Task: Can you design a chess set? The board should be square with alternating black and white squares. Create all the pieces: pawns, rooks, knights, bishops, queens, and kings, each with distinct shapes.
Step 2811:
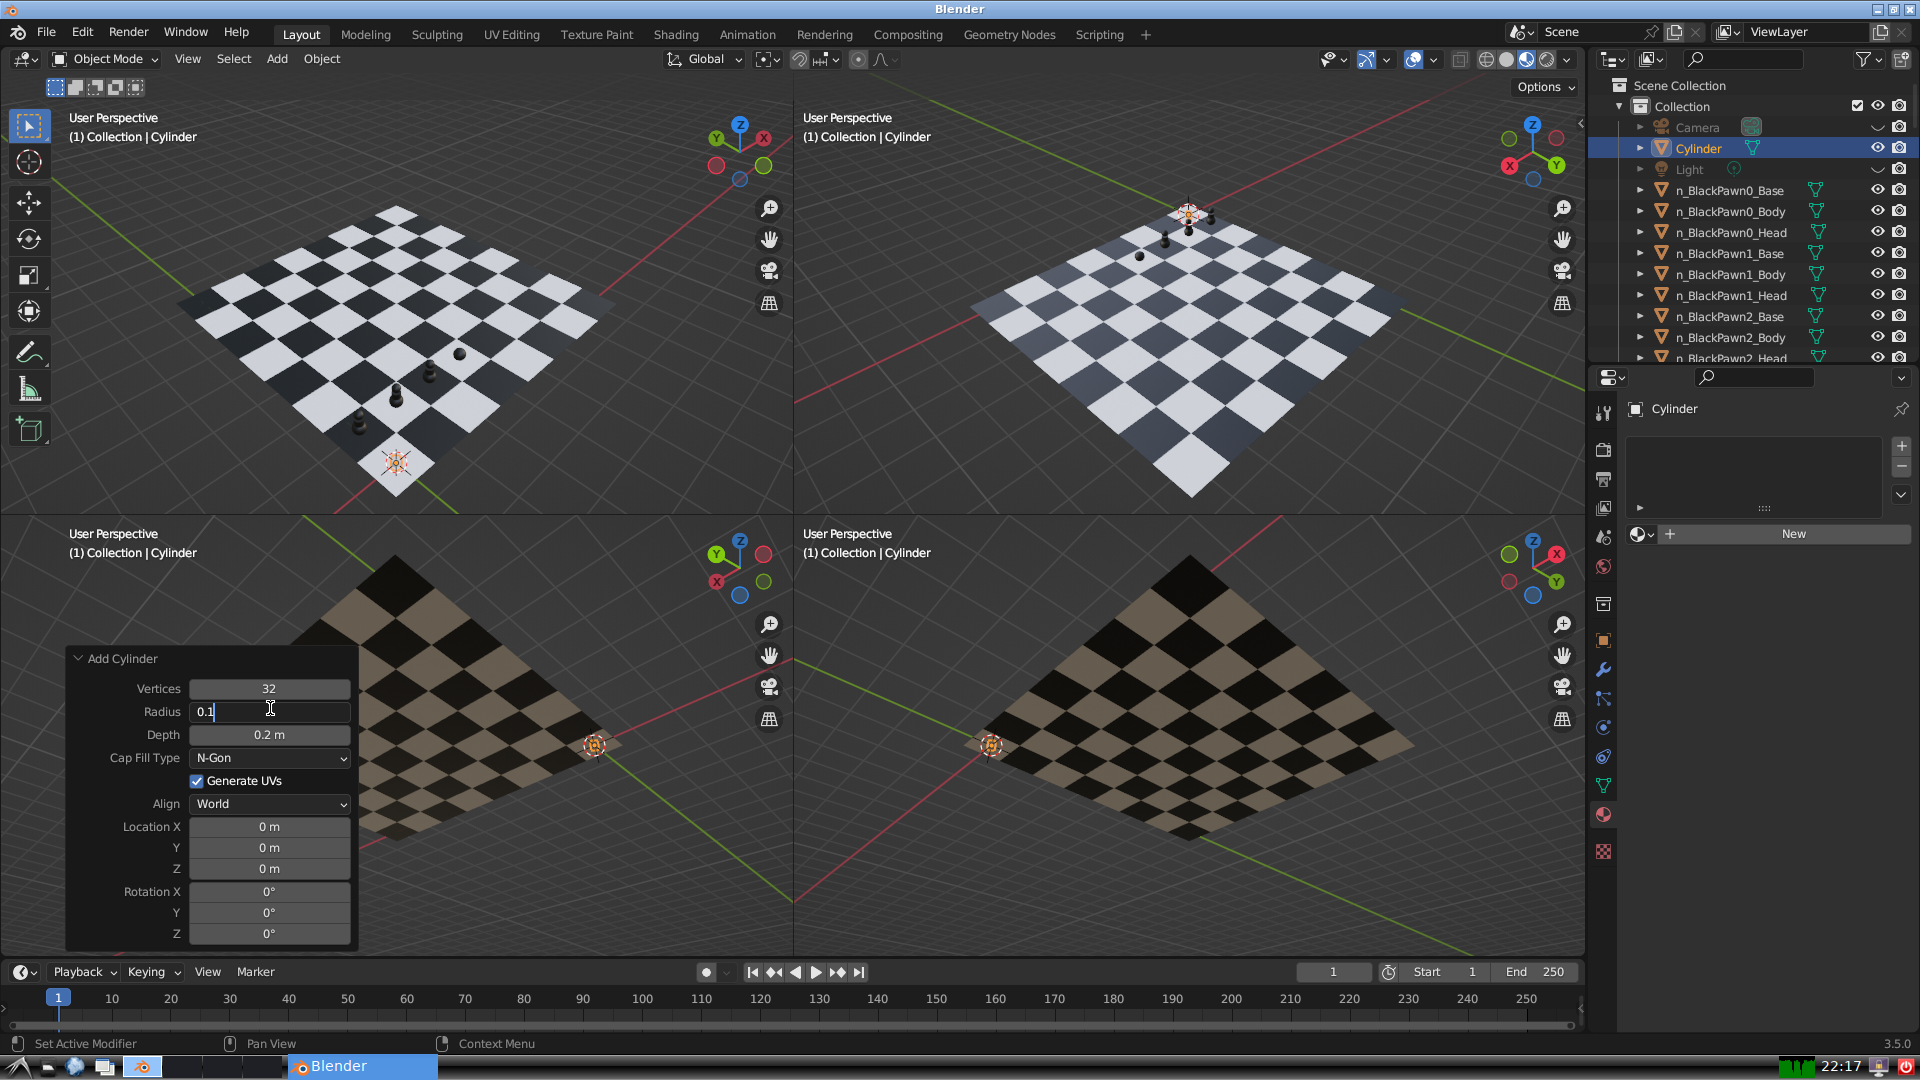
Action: {"key_press": ['Return']}